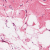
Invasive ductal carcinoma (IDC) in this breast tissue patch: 0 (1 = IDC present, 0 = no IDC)